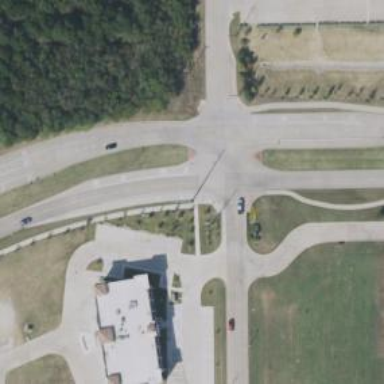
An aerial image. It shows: Secondary link road.